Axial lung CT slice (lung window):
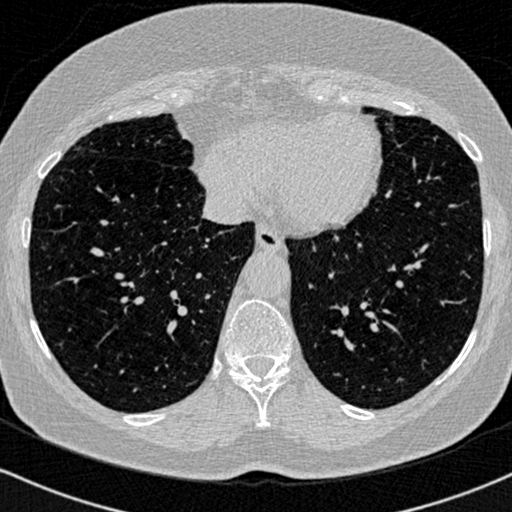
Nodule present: no